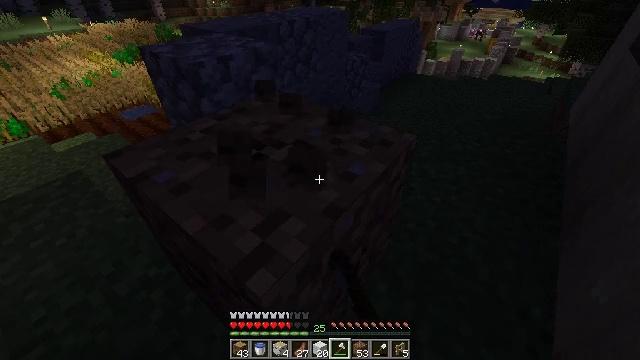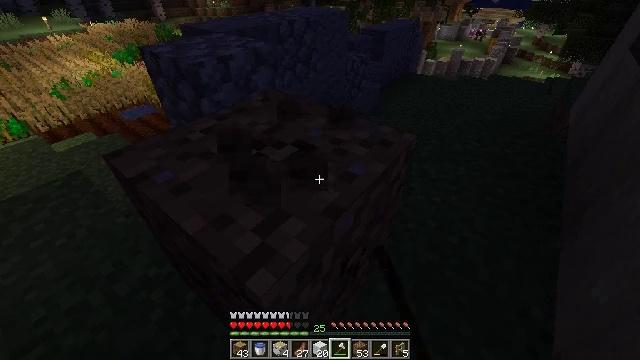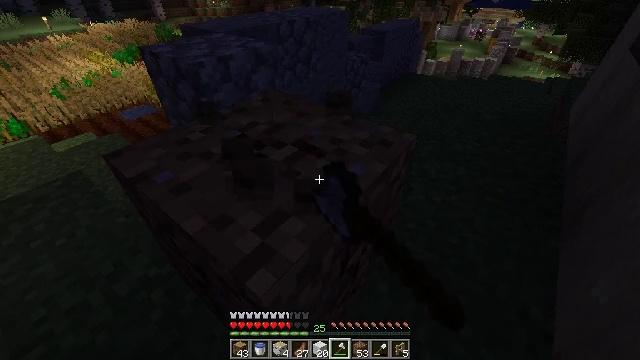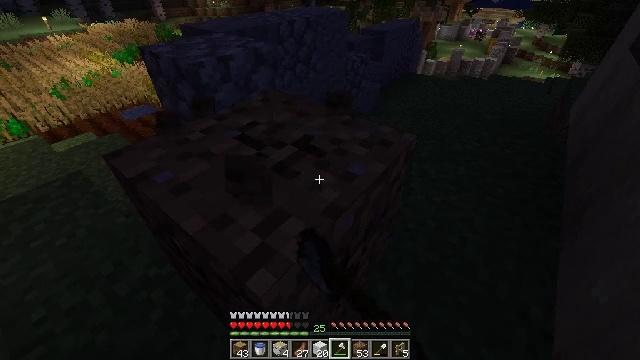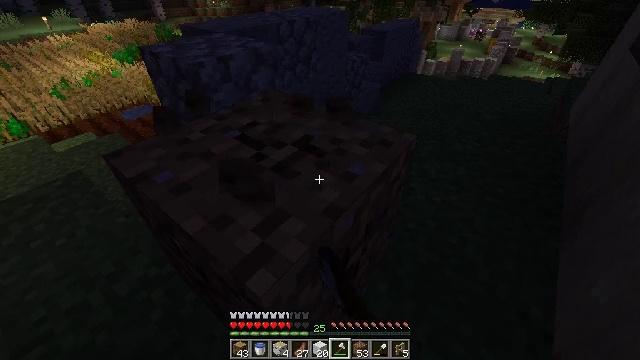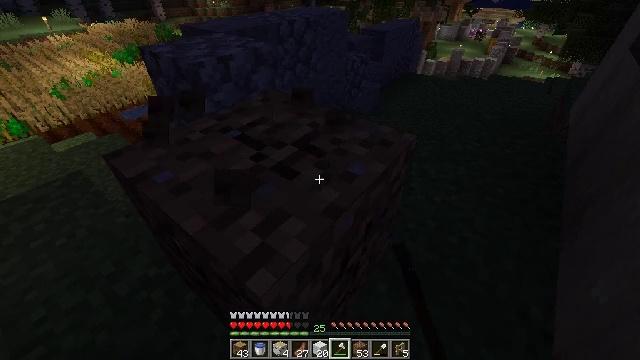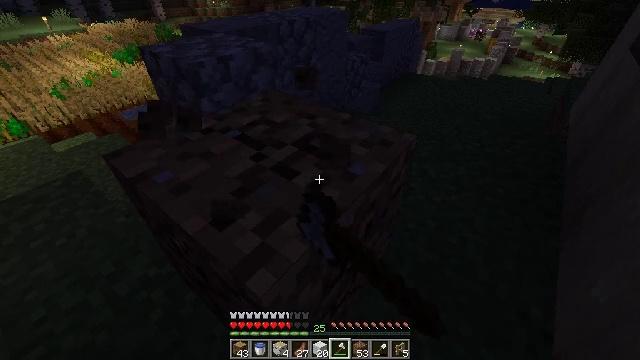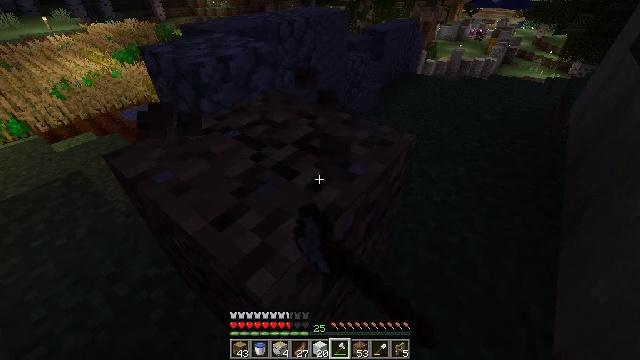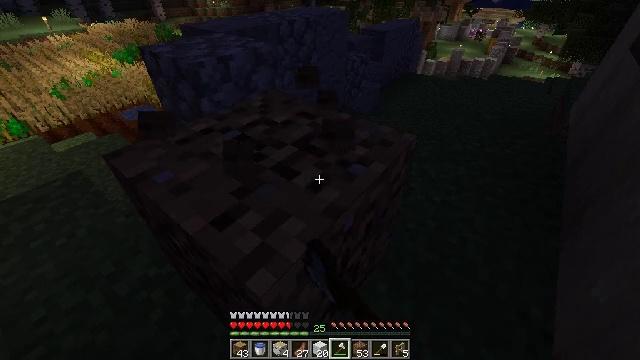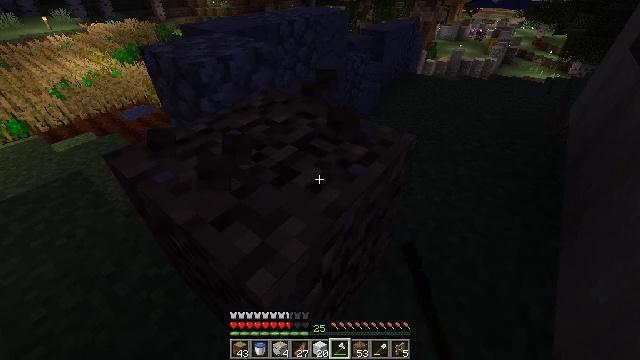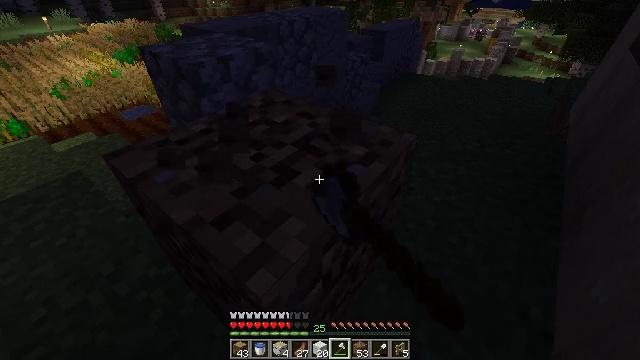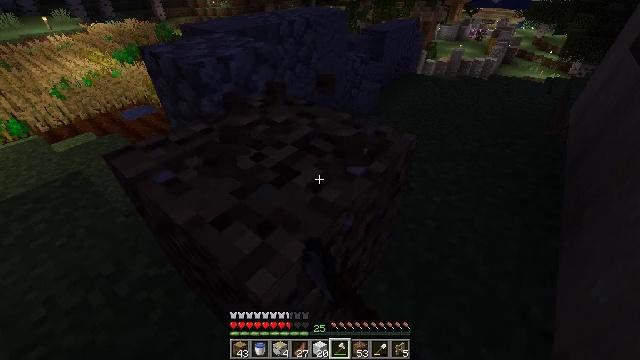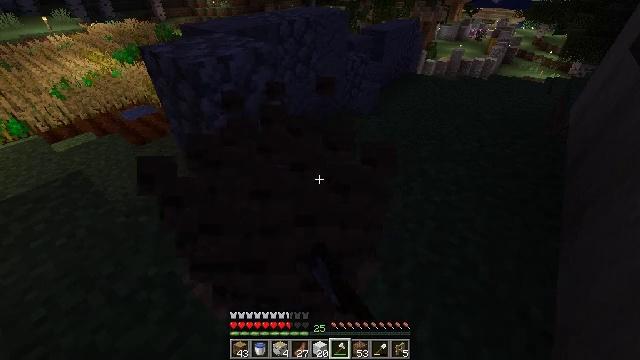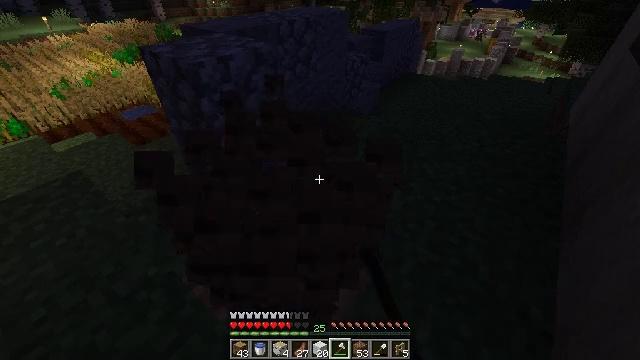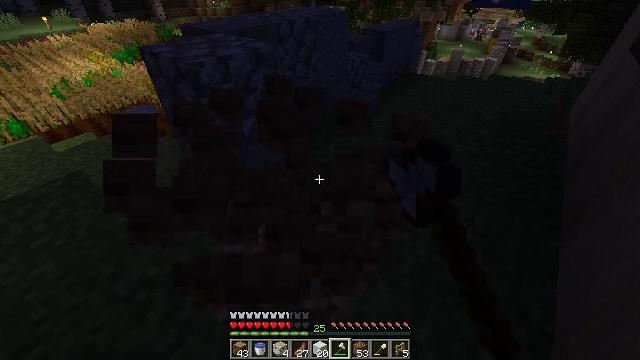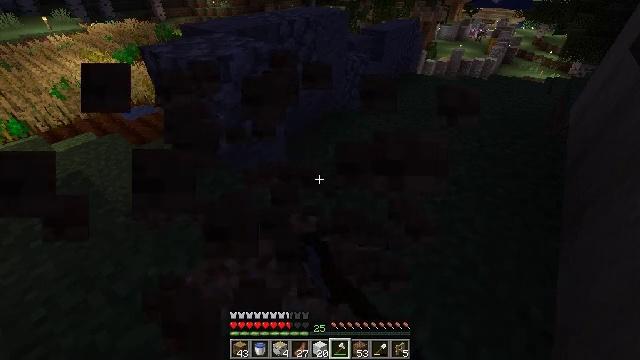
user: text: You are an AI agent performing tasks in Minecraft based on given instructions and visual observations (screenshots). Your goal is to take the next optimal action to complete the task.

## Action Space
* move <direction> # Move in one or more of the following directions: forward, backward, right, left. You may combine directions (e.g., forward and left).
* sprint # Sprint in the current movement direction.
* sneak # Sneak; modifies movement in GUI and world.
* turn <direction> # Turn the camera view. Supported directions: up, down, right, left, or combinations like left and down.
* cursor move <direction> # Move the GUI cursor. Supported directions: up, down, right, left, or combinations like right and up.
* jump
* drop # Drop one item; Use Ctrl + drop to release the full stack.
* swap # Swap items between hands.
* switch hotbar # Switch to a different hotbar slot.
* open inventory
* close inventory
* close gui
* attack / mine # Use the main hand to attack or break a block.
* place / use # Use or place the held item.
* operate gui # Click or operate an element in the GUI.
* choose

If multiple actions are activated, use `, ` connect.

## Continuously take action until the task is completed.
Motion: motion action
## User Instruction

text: Collect dirt by holding left button.
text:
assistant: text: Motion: attack / mine
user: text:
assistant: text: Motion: attack / mine
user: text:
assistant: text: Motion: attack / mine
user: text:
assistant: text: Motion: attack / mine
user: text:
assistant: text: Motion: attack / mine
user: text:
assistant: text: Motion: attack / mine
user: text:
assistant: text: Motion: attack / mine
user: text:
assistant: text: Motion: attack / mine
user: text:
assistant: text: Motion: attack / mine
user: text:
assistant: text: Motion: attack / mine
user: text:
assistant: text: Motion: attack / mine
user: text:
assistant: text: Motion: attack / mine
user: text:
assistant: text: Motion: attack / mine
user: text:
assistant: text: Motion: attack / mine
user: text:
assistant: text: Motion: attack / mine
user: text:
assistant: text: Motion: attack / mine
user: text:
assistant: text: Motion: attack / mine